Question: I have a MVVM wpf application with a chartplotter. I have 2 vertical axis and 2 graphs (for example current and voltage over time on one chart).
'''
<d3:ChartPlotter>
<d3:ChartPlotter.Children>
<d3:VerticalIntegerAxis/>
<d3:LineGraph DataSource="{Binding GraphOneDataSource}" Stroke="Blue"/>
<d3:LineGraph DataSource="{Binding GraphTwoDataSource}" Stroke="Red"/>
</d3:ChartPlotter.Children>
</d3:ChartPlotter>
'''
The 2 graphs are scaled differently. I have made one graph scalable with the other by adjusting his mapping like so
'''
GraphTwoDataSource.SetXYMapping(p=>new Point(p.X+1,((p.Y)*(GraphOneMax-GraphOneMin)/(GraphTwoMax-GraphTwoMin))));
'''

The graphs scale with each other. The first graph values are from 1000 to 5000 and the second one's values are 10-50.
I need to adjust the second vertical axis of the chartplotter accordingly. How can you change the behaviour of the axis tick generation so that it scales with the first axis the same way as the graphs scale with each other?
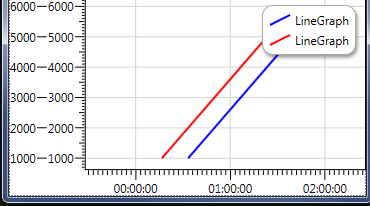
Answer: Solved this problem with the DependentPlotter control introduced in the "Future of D3" library